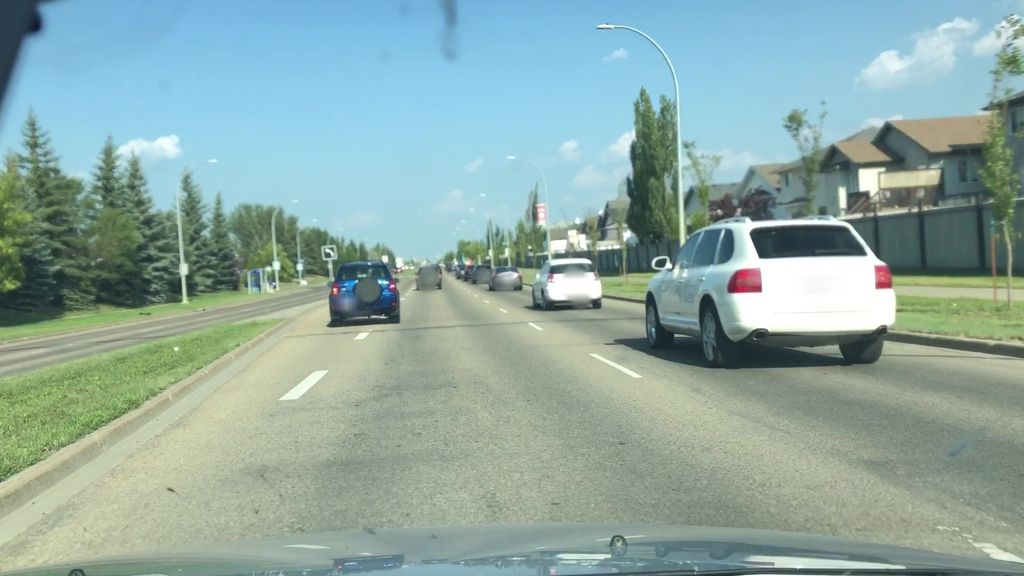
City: edmonton